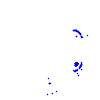
Particle: pion